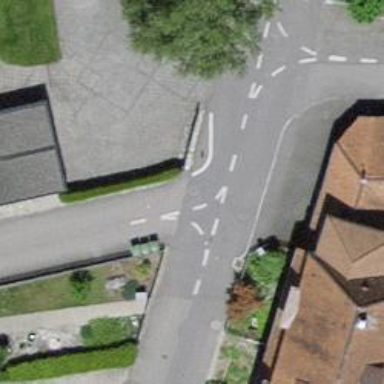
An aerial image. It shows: Smoothly paved residential road.